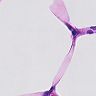
Metastatic tissue present: no